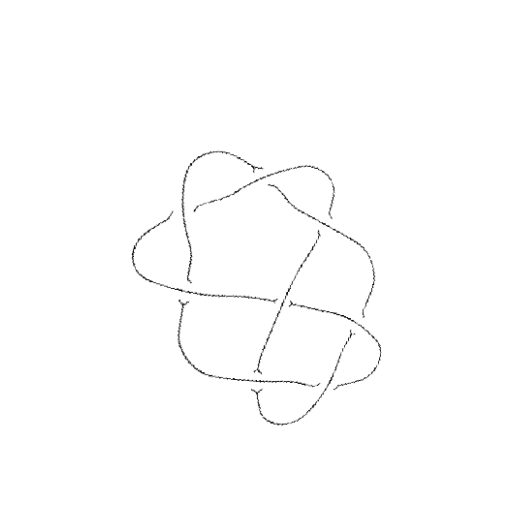
Crossing number: 8